Question: Please I need a tutorial or the code to create a progress spinner in xamarin android just like what is in the photo.
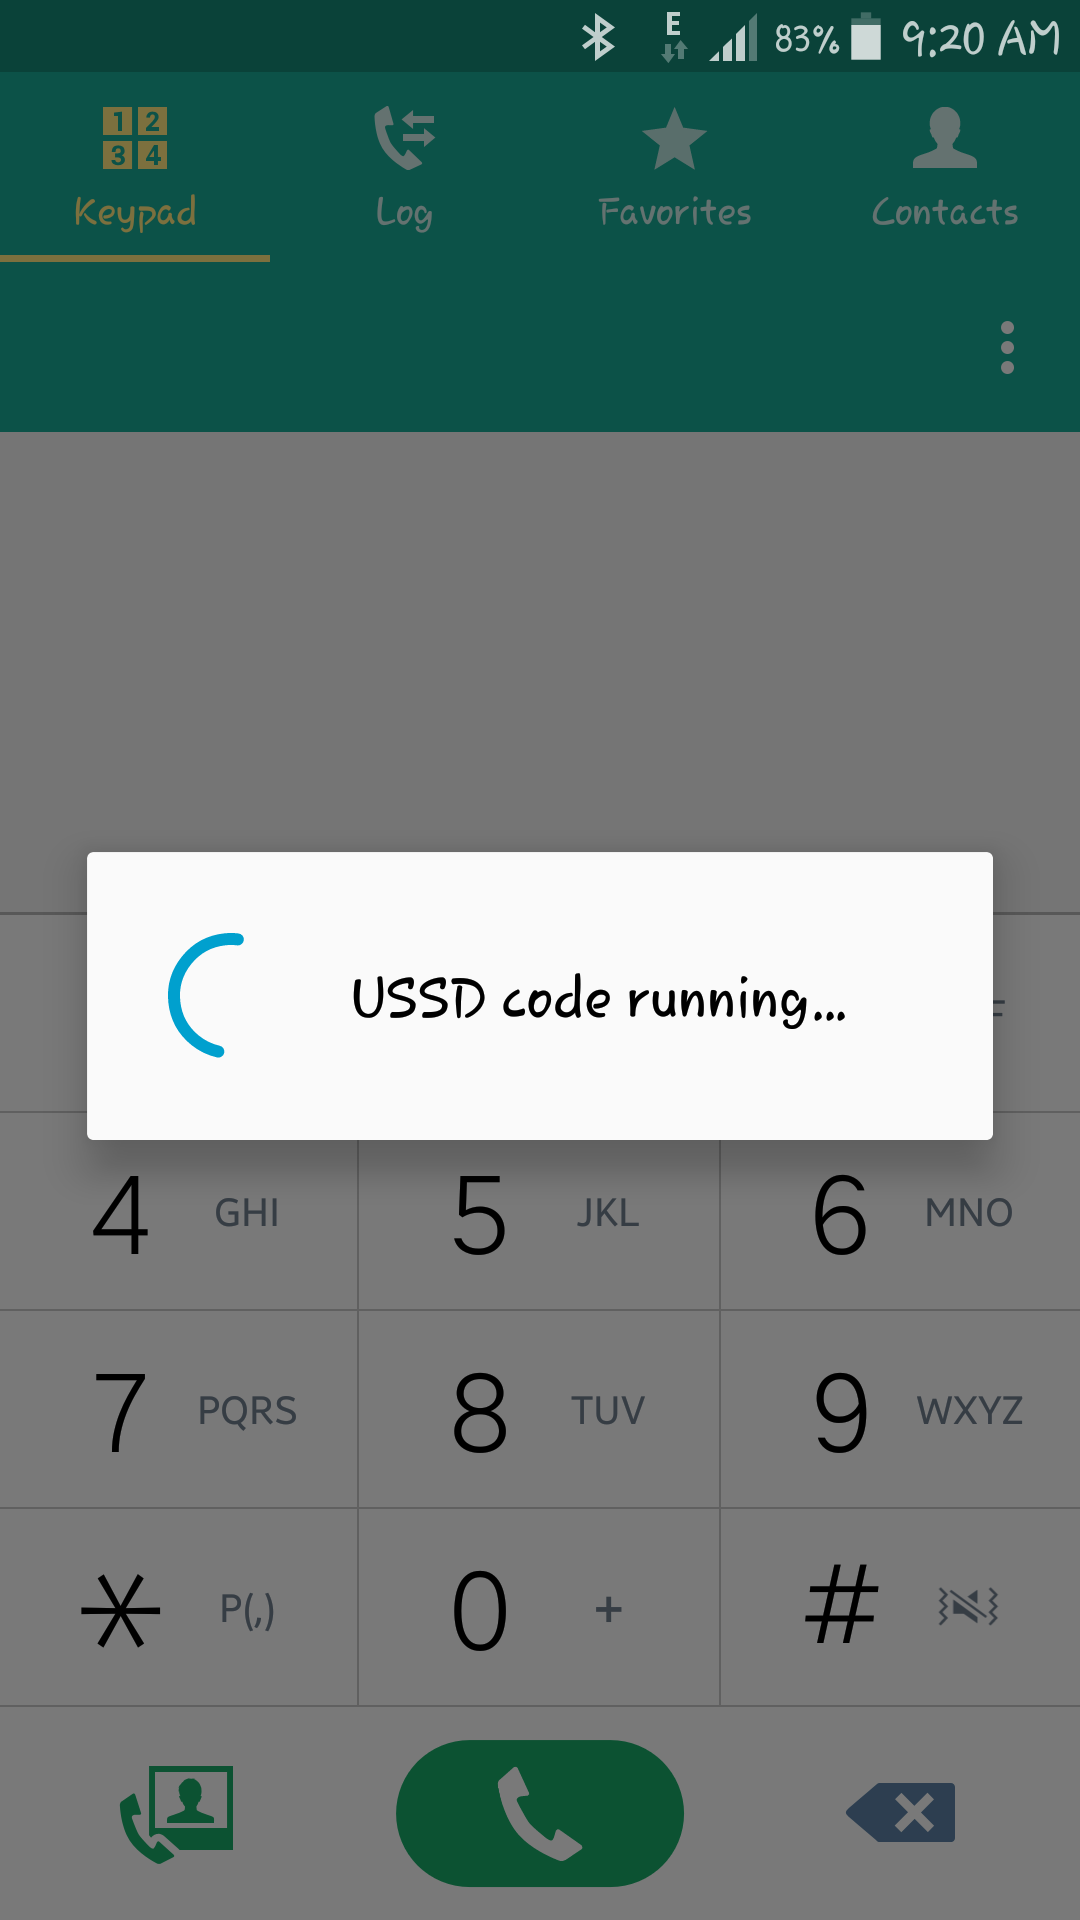
Answer: You have the 'ProgressDialog' control for Xamarin.Android that allows you to display a dialog with a spinner : <URL>
Otherwise, if you want to have a spinner on your layout : <URL>
If I understand correctly, you will need to create a 'ProgressBar' and set the 'indeterminate' property to 'true'.